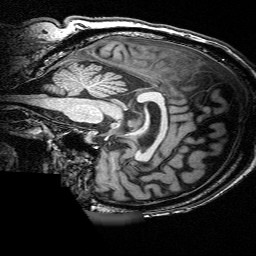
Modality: T1w
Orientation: sagittal
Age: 60
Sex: male
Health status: ill
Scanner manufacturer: siemens
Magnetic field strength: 3 T
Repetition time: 0.0025 s
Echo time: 0.00336 s